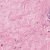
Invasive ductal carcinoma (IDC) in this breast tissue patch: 0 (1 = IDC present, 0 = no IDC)